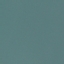
Land use / land cover class: SeaLake